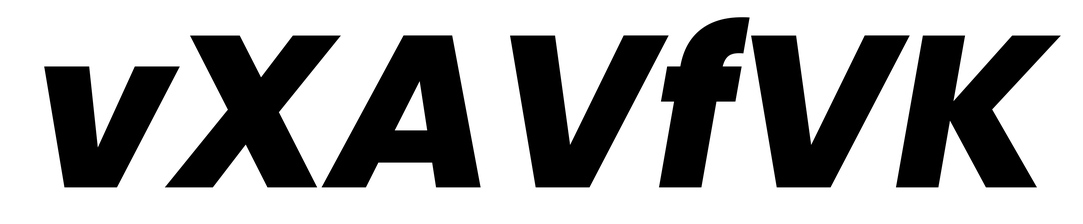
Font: Poppins-ExtraBoldItalic